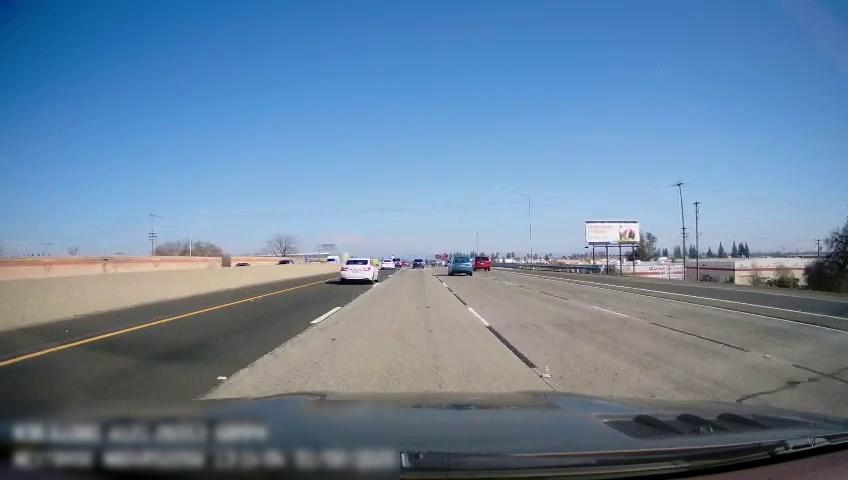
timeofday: Day
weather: Sunny
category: Vehicles | Van
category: Vehicles | Car
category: Vehicles | Car
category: Drivable Space
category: Vehicles | Van
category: Vehicles | SUV
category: Vehicles | SUV
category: Vehicles | Car
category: Vehicles | Car
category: Vehicles | Car
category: Lanes | Alternate Lane
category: Lanes | Alternate Lane
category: Lanes | Alternate Lane
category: Lanes | Alternate Lane
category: Lanes | Current Lane
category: Lanes | Current Lane
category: Lanes | Alternate Lane